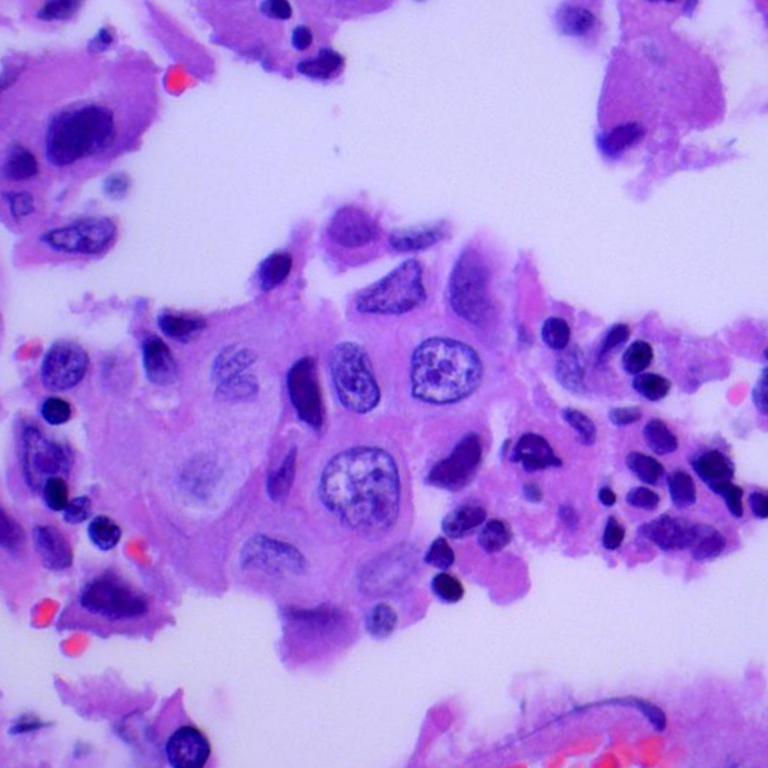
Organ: lung
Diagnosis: adenocarcinomas